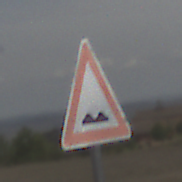
Verkehrszeichen: UnebeneFahrbahn
Umgebung: Outdoor, Nature
Tageszeit: Midday
Wetter: PartlyCloudy
Licht: Natural
Jahreszeit: NotSpecified
Kontrast: MediumContrast